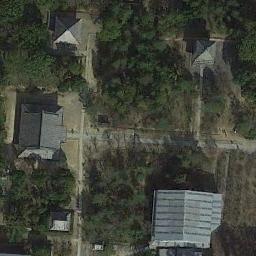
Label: palace